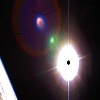
Label: sunburn